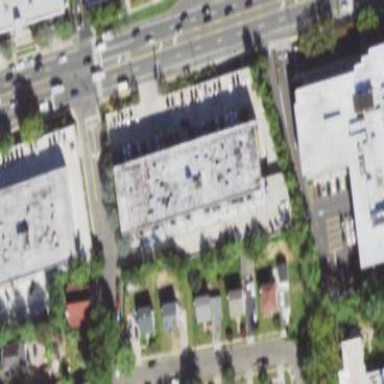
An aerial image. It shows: Retail building.